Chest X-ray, AP view. Patient: 86 years old, sex M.
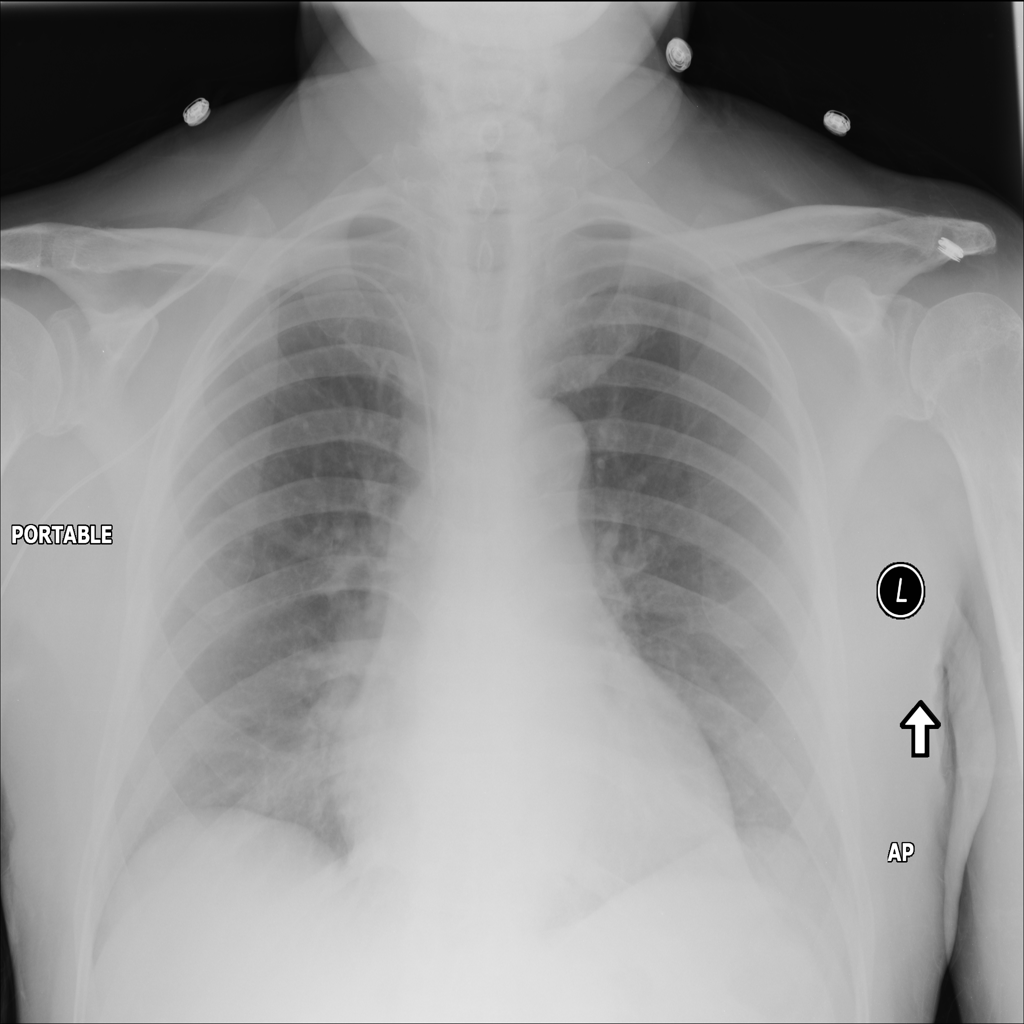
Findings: No Finding